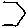
Label: hexagon